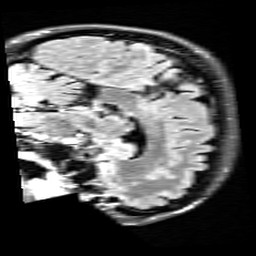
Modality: FLAIR
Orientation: sagittal
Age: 32
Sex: female
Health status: healthy
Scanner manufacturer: siemens
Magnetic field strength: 3 T
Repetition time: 9 s
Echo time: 0.088 s